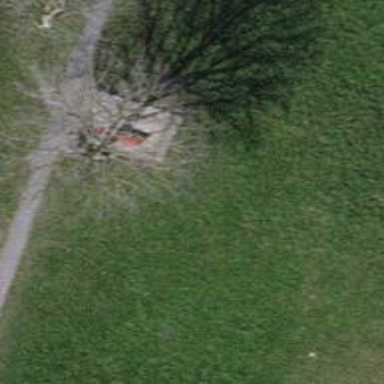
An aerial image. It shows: Red bench.